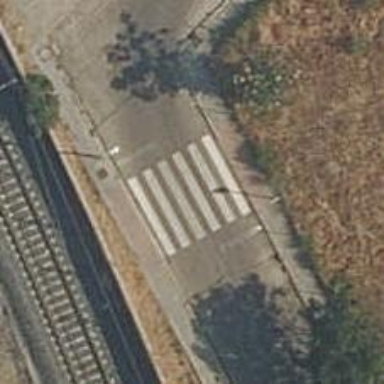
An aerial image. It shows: Marked crossing on the road.